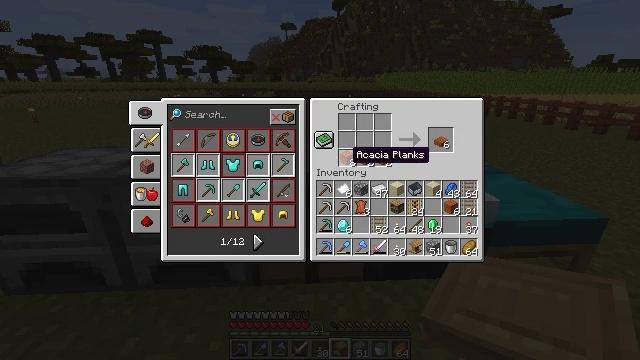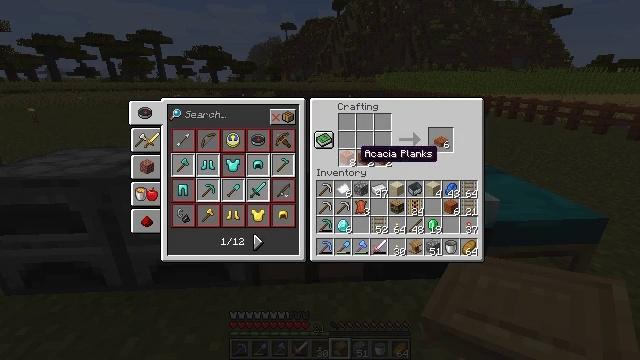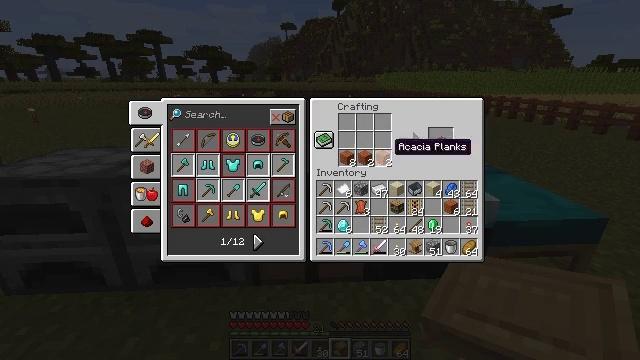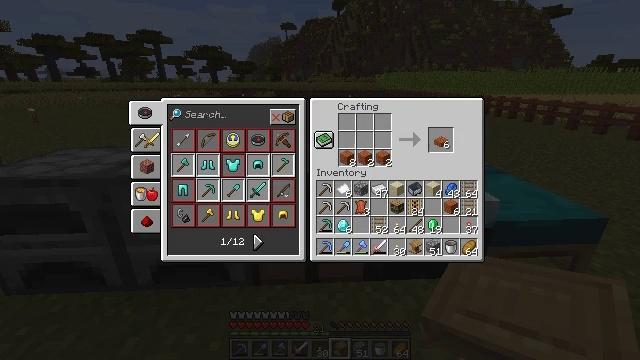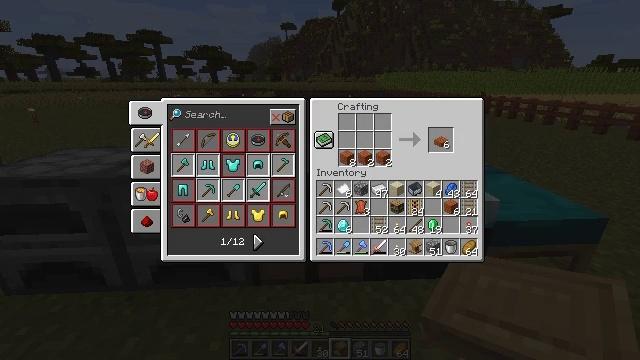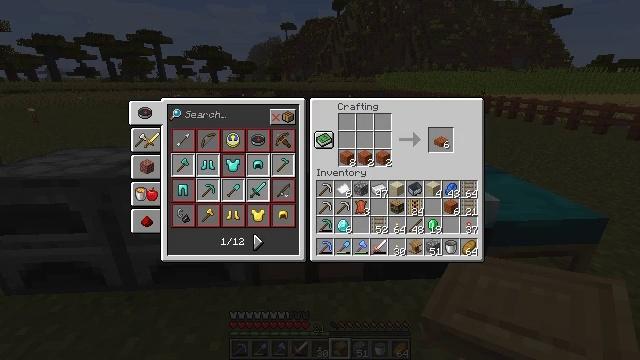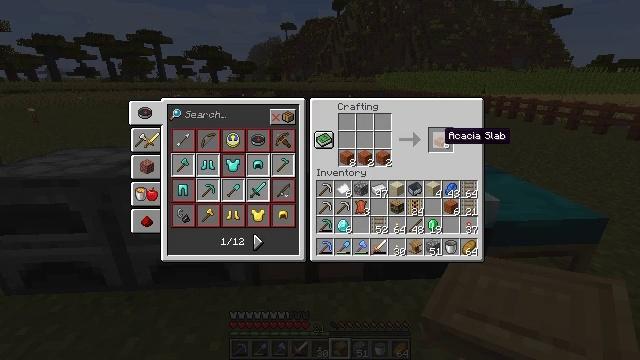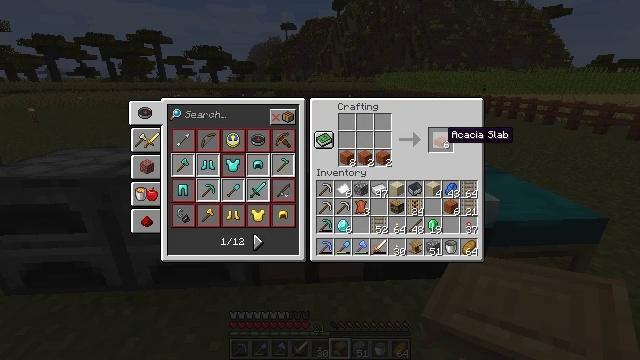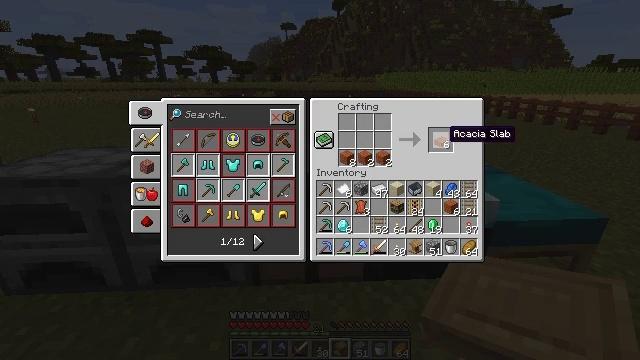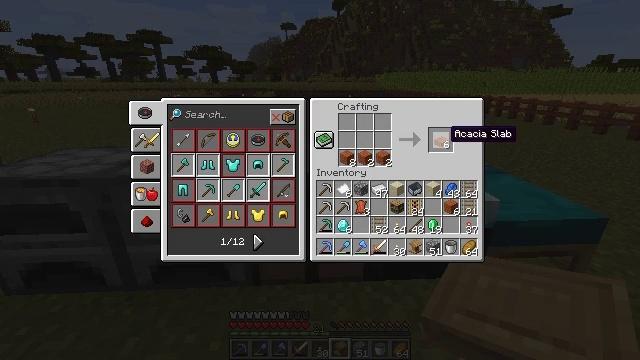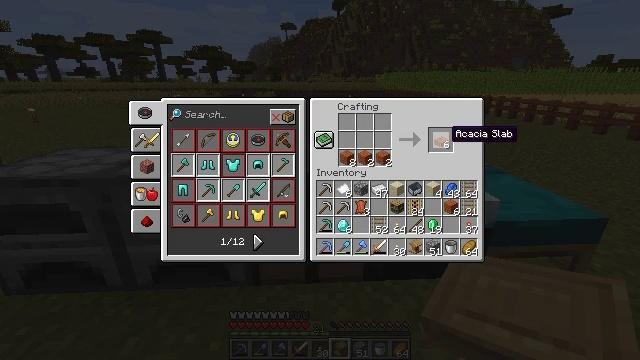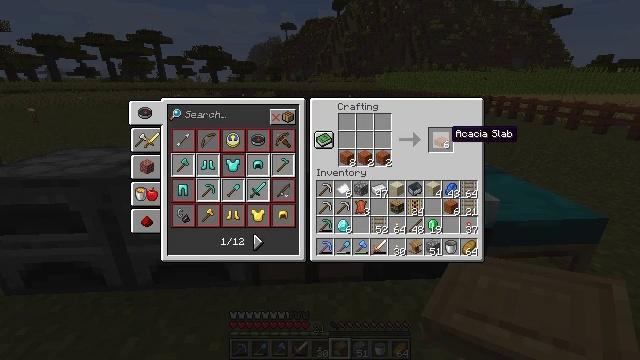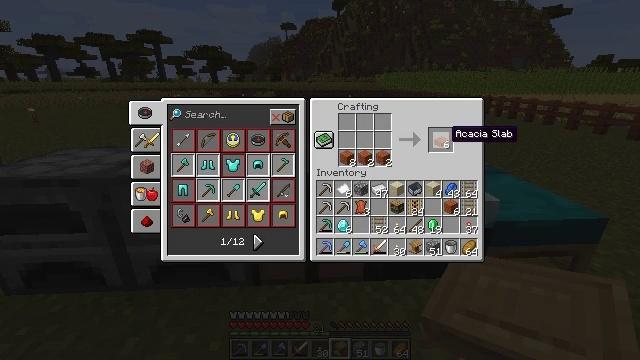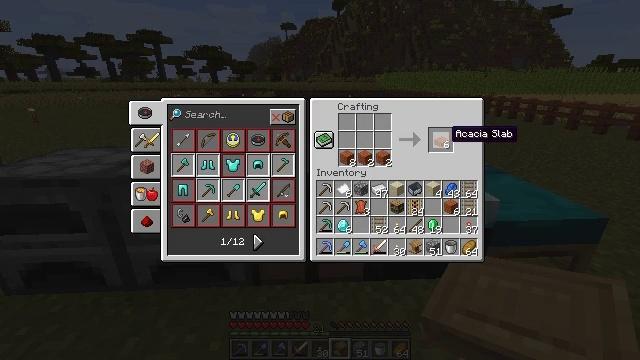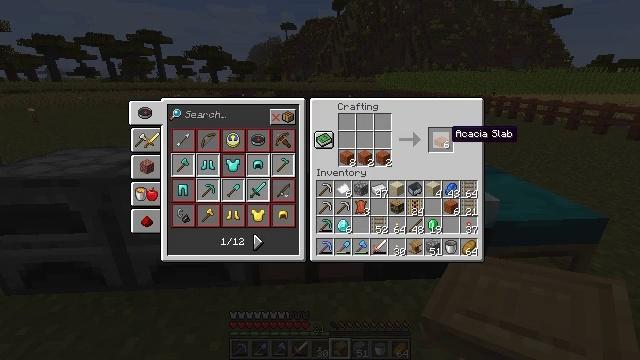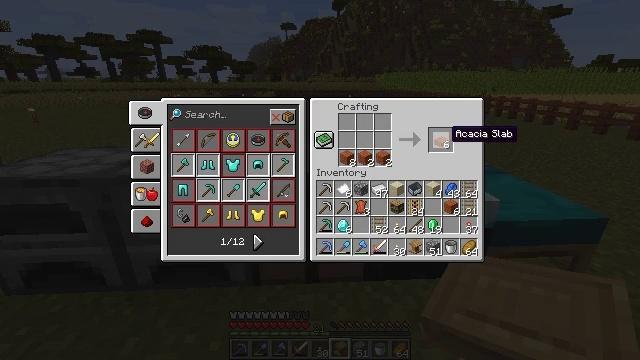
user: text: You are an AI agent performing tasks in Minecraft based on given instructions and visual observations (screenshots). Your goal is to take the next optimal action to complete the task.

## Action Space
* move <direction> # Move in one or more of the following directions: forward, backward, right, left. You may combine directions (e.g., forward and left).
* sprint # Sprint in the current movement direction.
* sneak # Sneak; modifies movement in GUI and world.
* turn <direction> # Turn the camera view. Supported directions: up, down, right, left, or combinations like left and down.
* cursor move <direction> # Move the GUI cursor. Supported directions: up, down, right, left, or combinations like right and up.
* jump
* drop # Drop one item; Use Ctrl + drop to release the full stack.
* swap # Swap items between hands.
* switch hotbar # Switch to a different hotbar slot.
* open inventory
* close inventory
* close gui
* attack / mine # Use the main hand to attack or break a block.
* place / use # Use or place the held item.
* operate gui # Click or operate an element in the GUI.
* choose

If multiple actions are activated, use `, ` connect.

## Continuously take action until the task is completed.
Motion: motion action
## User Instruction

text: Create an acacia slab with the crafting table.
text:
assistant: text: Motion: cursor move right
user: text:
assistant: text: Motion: cursor move right and up
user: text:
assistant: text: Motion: cursor move right
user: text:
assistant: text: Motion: cursor move right
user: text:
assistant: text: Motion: no_op
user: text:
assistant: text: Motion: no_op
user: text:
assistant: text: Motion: no_op
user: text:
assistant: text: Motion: no_op
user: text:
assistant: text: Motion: no_op
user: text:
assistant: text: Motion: no_op
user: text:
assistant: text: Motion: no_op
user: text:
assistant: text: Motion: no_op
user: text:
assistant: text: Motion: no_op
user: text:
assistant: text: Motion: no_op
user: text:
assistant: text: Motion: no_op
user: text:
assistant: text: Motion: no_op
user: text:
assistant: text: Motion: no_op
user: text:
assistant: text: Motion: no_op
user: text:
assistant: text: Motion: no_op
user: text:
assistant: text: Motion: operate gui
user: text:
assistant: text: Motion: operate gui
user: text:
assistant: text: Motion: operate gui
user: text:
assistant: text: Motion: operate gui
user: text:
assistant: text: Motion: cursor move right and down
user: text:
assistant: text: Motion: no_op